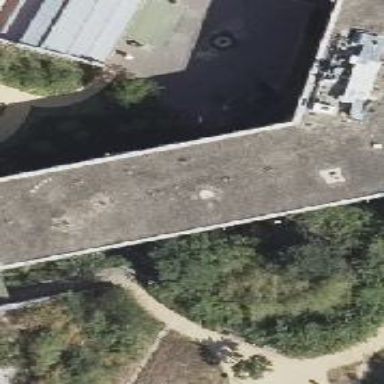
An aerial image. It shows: Building with flat gray roof.